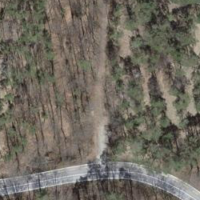
EUNIS habitat code: 41
Species observed at this site:
Pholidoptera griseoaptera
Phaneroptera falcata
Platanthera bifolia
Pseudochorthippus parallelus
Polygala vulgaris
Neottia nidus-avis
Vincetoxicum hirundinaria
Gomphocerippus rufus
Neottia ovata